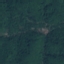
Land use / land cover class: Forest